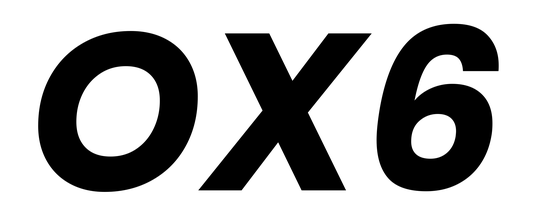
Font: Poppins-BoldItalic